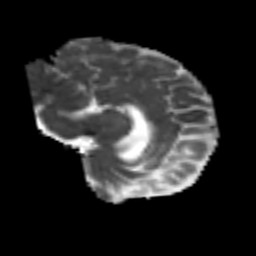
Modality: MD
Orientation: sagittal
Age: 46
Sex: male
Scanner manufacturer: siemens
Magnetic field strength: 3 T
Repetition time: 4.987 s
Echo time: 0.0792 s